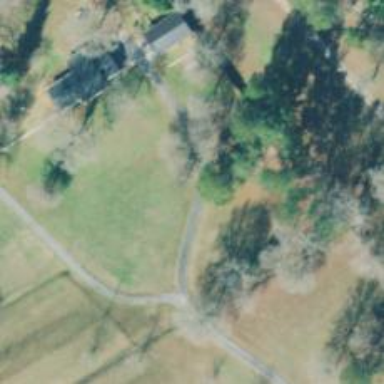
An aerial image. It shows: Driveway leading to service road.